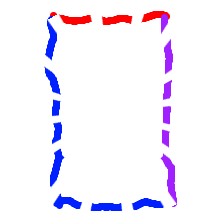
Shape: rectangle